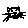
Label: cat